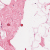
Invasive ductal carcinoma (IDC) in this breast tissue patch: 0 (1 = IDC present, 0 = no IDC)